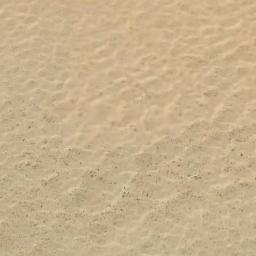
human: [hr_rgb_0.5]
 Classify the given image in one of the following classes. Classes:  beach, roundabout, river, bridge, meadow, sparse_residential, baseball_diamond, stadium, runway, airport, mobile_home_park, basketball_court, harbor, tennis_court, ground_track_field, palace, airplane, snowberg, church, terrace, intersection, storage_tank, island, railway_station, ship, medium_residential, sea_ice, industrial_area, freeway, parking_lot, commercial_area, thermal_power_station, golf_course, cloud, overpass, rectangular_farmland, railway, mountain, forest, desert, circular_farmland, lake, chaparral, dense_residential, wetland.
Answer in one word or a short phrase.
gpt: desert